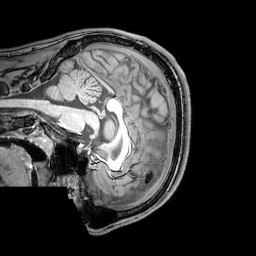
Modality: T1w
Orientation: sagittal
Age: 21
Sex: male
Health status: healthy
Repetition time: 0.081 s
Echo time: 0.037 s